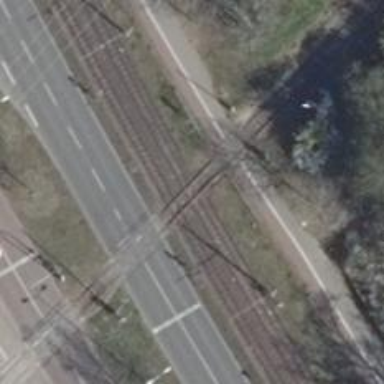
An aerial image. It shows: Railway crossing.